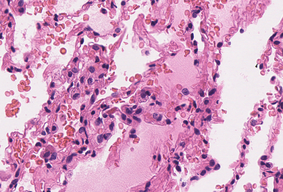
Tumor epithelial tissue: no
Tumor-associated stroma tissue: no
Normal tissue: yes